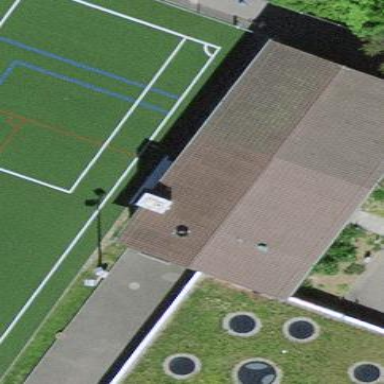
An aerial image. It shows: School building with gabled roof.